Question: Hi I have an LinearLayout inside FrameLayout , the linear layout contains few edittext fields but there is a lot of space between each edittext, I want to decrease the space between each editfield. Please help
'''
<?xml version="1.0" encoding="utf-8"?>
<FrameLayout xmlns:android="http://schemas.android.com/apk/res/android"
android:orientation="vertical" android:layout_width="fill_parent"
android:layout_height="fill_parent" android:gravity="center">
<ImageView android:layout_width="fill_parent"
android:layout_height="fill_parent" android:src="@drawable/bg_reddotted"
android:scaleType="centerInside" />
<LinearLayout xmlns:android="http://schemas.android.com/apk/res/android"
android:id="@+id/layout_main" android:layout_width="fill_parent"
android:layout_height="wrap_content" android:orientation="vertical"
android:layout_margin="0dp" android:padding="0dp">
<TextView android:layout_width="fill_parent"
android:layout_height="wrap_content"
android:text="Almost done! Please verify your info and provide your mobile number"
android:singleLine="false" />
<EditText android:id="@+id/edit_fname" android:layout_width="fill_parent"
android:layout_height="wrap_content" android:hint="First Name (Required)" />
<EditText android:id="@+id/edit_lname" android:layout_width="fill_parent"
android:layout_height="wrap_content" android:hint="Surname Name (Required)" />
<EditText android:id="@+id/edit_email" android:layout_width="fill_parent"
android:layout_height="wrap_content" android:hint="Email (Required)" />
<EditText android:id="@+id/edit_phone" android:layout_width="fill_parent"
android:layout_height="wrap_content" android:hint="Mobile Number (Optional)" />
<TextView android:layout_width="fill_parent"
android:layout_height="wrap_content" android:text=""Sign Up""
android:paddingBottom="10dp" android:gravity="center_horizontal"
android:paddingTop="10dp" />
<Button android:id="@+id/btn_signup" android:layout_width="100dp"
android:layout_height="wrap_content" android:text="Sign Up"
android:layout_gravity="center_horizontal" android:padding="12dp"
android:background="@drawable/btn_grey_square" />
</LinearLayout>
</FrameLayout>
'''

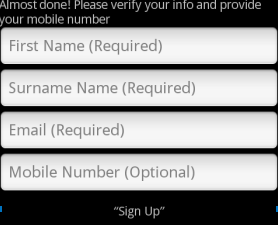
Answer: Use android:paddingTop attribute together with EditText view with negative dps.
Example:
'''
<EditText android:id="@+id/edit_fname" android:layout_width="fill_parent"
android:layout_height="wrap_content" android:hint="First Name (Required)" android:paddingTop=-3dp />
'''
Based on your requirement you can apply to any of these attributes.
android:paddingLeft android:paddingRight android:paddingBottom android:paddingTop